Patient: sex M, age 57
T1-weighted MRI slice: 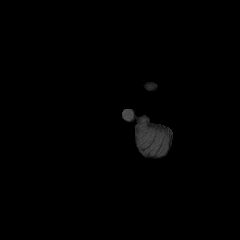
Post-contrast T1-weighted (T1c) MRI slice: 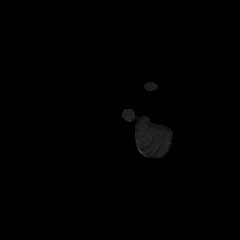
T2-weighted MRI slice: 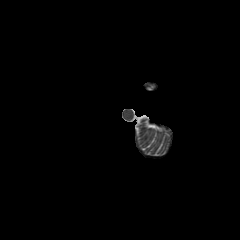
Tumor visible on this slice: no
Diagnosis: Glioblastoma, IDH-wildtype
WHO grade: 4